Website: apple
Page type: account-selection
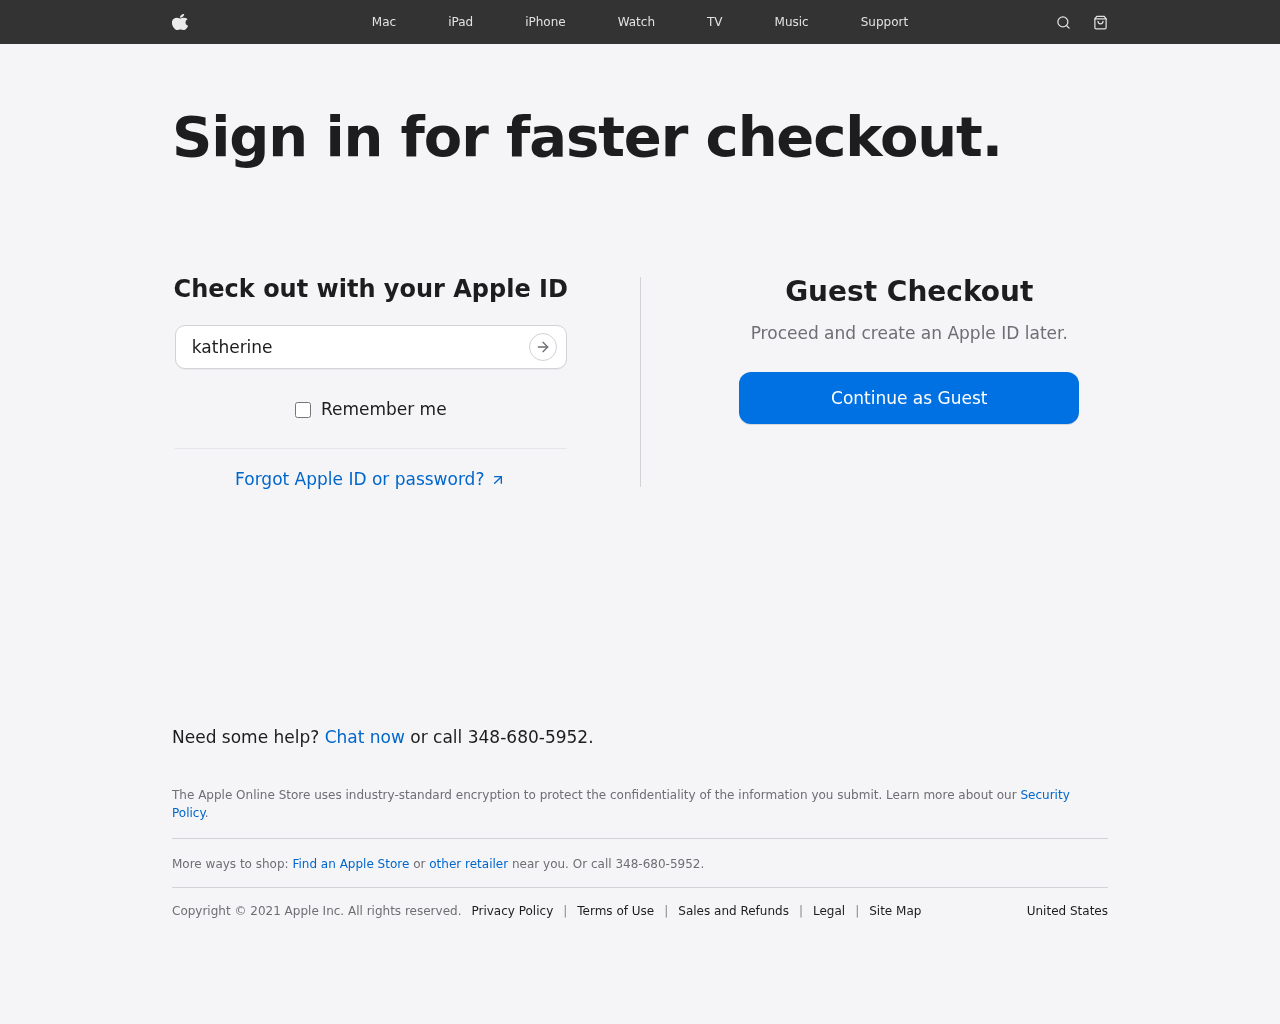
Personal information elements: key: PII_LOGIN_USERNAME
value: katherine6976